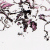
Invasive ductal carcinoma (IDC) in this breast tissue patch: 0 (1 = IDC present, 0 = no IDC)